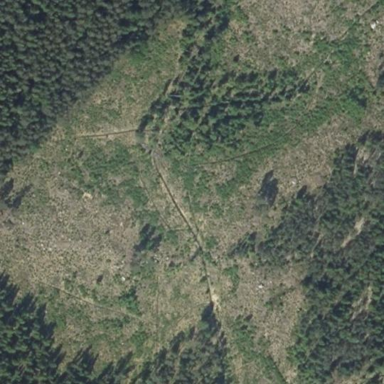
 likely man-made clearing in the landscape."